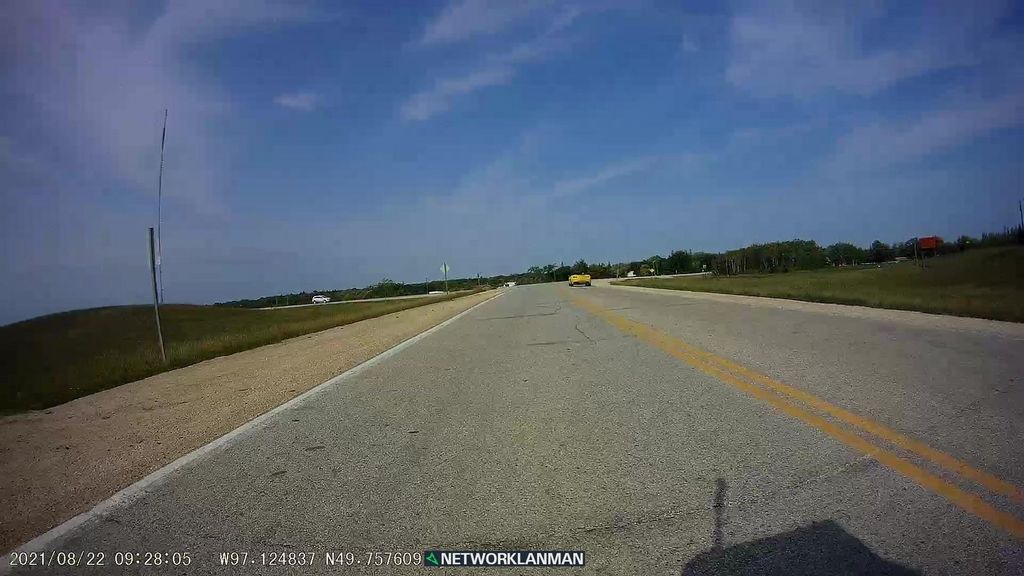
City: winnipeg